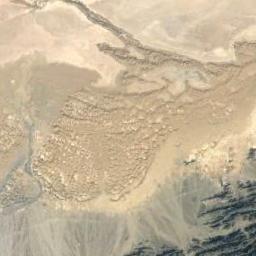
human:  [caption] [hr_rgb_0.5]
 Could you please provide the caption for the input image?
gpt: The desert has yellow sand, Some black mountains and small dunes .

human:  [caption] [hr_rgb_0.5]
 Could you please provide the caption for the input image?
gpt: The white desert is next to the green land .

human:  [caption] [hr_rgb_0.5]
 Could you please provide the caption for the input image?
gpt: It is a large piece of yellow desert between the brown bare land and the dark gray land .

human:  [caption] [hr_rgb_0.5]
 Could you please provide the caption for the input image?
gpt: There are patches in this desert .

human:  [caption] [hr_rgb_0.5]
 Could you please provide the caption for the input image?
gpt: A yellow desert covered with sand and some bare land .